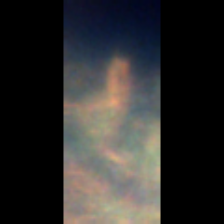
Taxon: Unknown_full_image
Group: Unknown